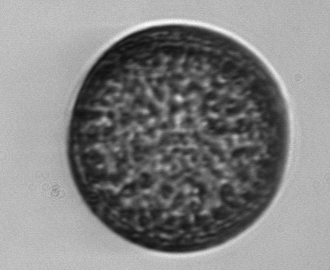
Label: Coscinodiscus